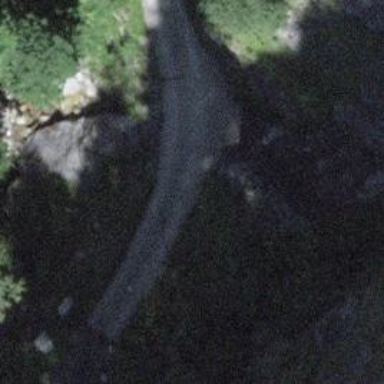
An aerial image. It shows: Track road with bridge.